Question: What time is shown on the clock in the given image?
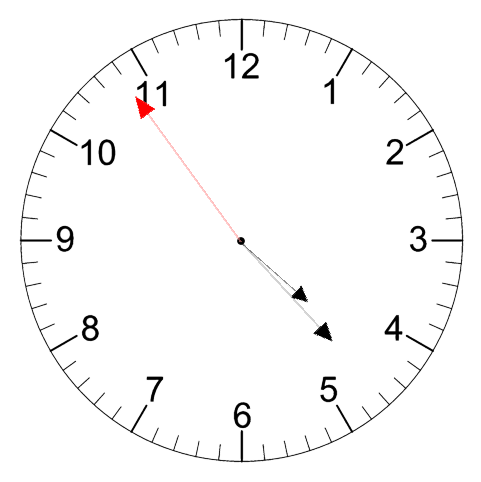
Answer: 04:22:54